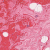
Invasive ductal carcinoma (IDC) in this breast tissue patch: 0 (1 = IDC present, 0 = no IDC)